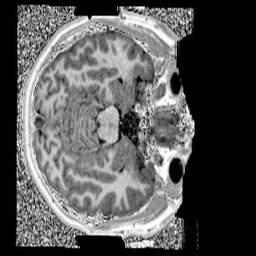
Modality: UNIT1
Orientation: axial
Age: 12
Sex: male
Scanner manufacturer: siemens
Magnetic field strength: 3 T
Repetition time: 4 s
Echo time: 0.00299 s